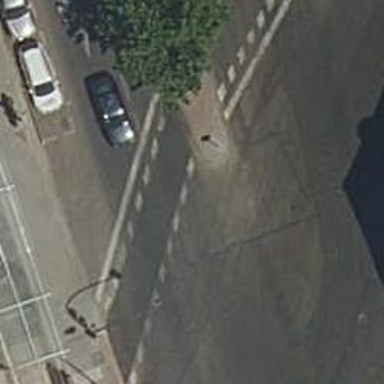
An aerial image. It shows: Zebra crossing with traffic signals.